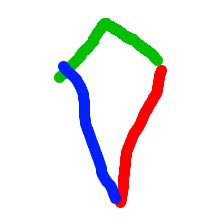
Shape: kite